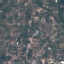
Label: Residential